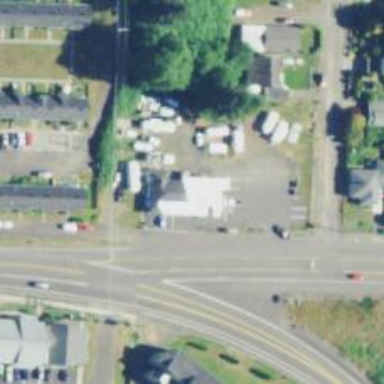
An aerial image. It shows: Convenience shop.